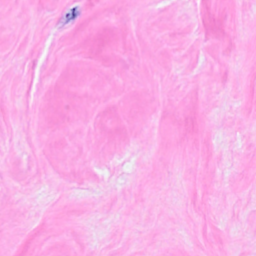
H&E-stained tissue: Breast